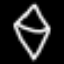
Label: diamond